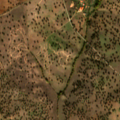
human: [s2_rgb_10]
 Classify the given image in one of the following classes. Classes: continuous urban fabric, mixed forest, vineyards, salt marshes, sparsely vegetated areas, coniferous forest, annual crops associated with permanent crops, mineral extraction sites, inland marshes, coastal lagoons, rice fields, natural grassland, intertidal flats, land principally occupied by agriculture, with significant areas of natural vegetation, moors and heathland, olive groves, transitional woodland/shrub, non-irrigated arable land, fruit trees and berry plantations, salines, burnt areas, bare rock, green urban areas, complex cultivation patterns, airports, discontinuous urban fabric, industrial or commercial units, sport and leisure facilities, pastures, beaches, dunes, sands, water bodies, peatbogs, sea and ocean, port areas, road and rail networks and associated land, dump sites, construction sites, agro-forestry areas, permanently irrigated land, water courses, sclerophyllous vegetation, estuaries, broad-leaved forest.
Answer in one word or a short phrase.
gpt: non-irrigated arable land, agro-forestry areas